Question: I'm creating a web app with jQuery Mobile.
My map doesn't show the way I want.
I would like it to fill the screen under the header.
The width and height of the content div are set to 100% but only the width follows this parameter, the height sets itself to 30px.
This page is shown when a button is clicked:
'''
<div data-role="page" data-theme="b" id="Map">
<div data-role="header">
<a href="#Resultaten" data-role="button" data-icon="back" align="left"
data-iconshadow="false" data-direction="reverse" data-transition="slide"
data-iconpos="notext">Terug</a>
<h1>Kaart</h1>
<a href="#Home" data-role="button" data-icon="home"
data-iconshadow="false" data-direction="reverse" onclick="empty()"
data-transition="slide" data-iconpos="notext">Terug</a>
</div>
<div data-role="content" id="map_canvas">
<script>
var map;
function create_map(){
var myOptions = {
zoom: 15,
center: new google.maps.LatLng(latitude, longitude),
mapTypeId: google.maps.MapTypeId.ROADMAP
}
map = new google.maps.Map(document.getElementById("map_canvas"),
myOptions);
}
</script>
</div>
</div>
'''
The css of map_canvas:
'''
.map_canvas{
width: 100%;
height: 100%;
padding: 0;
}
'''

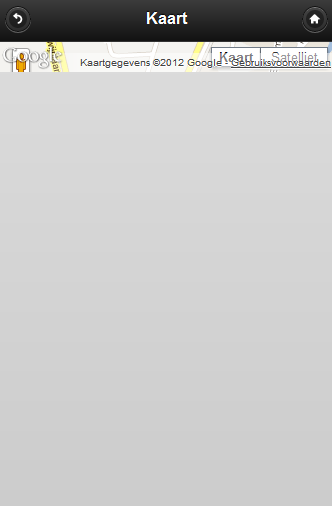
Answer: '.map_canvas' will not have any effect to an element with the ID 'map_canvas' , use '#map_canvas' instead